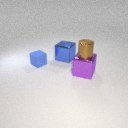
large purple metal cube in front of small blue rubber cube